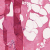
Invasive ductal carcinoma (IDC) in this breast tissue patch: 0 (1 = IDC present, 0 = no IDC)